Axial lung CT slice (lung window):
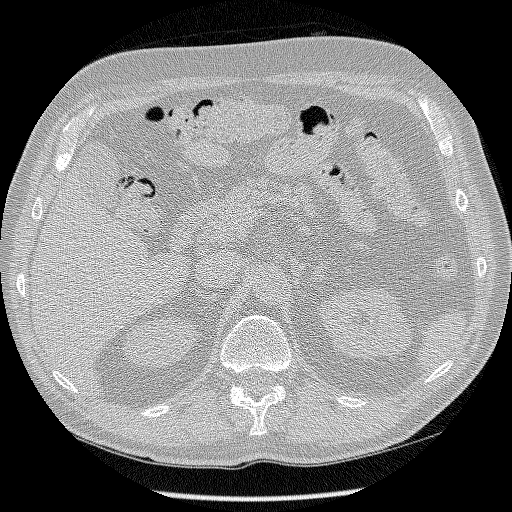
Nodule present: no